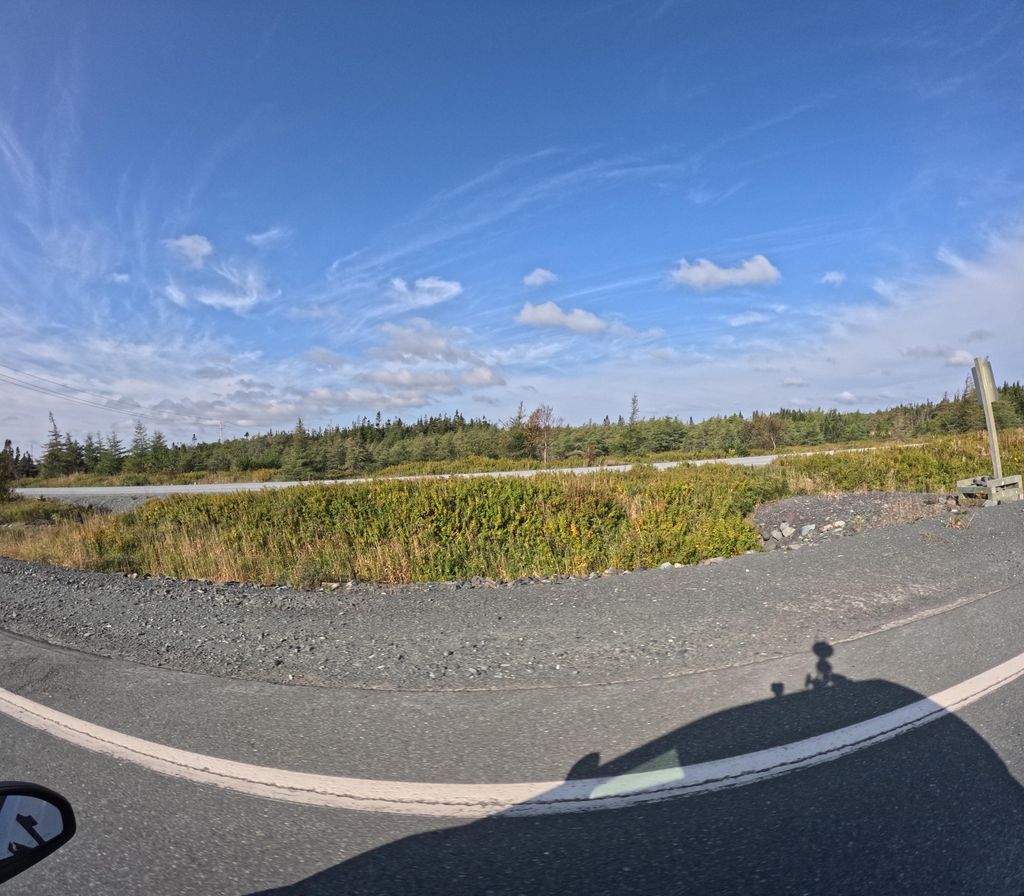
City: st_johns